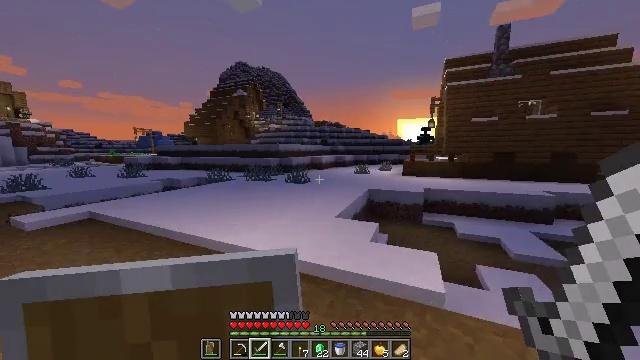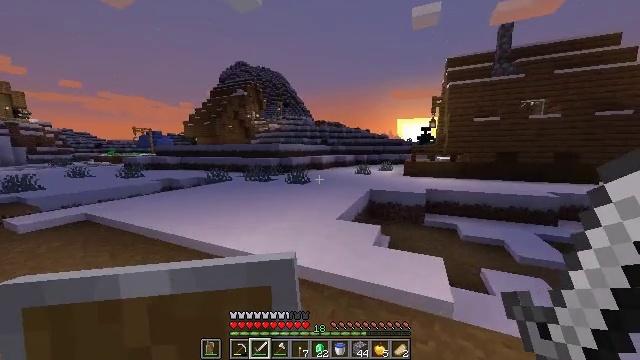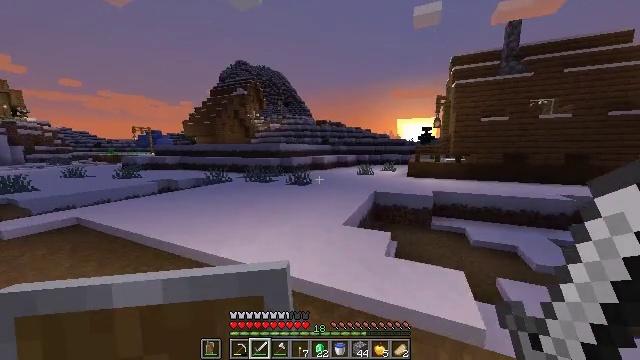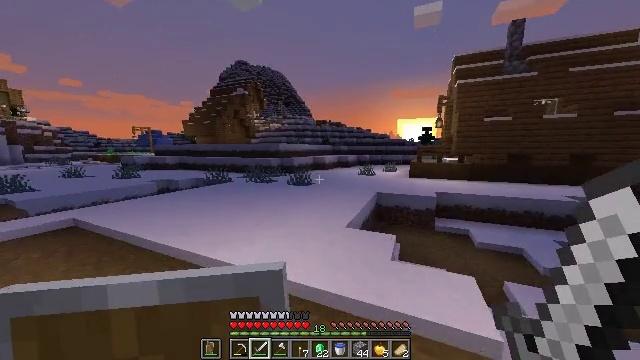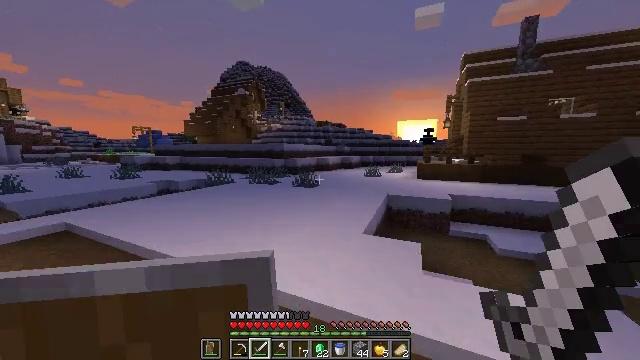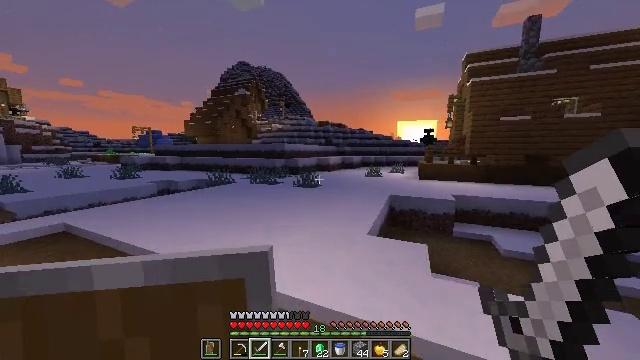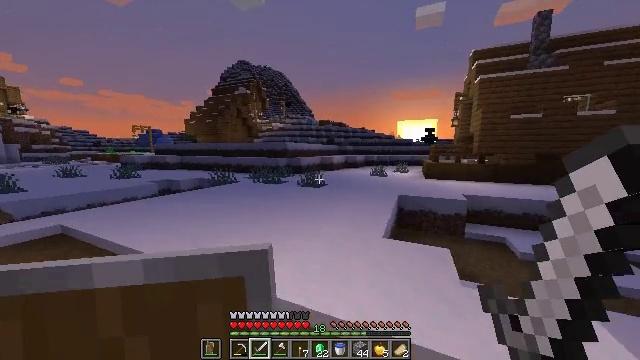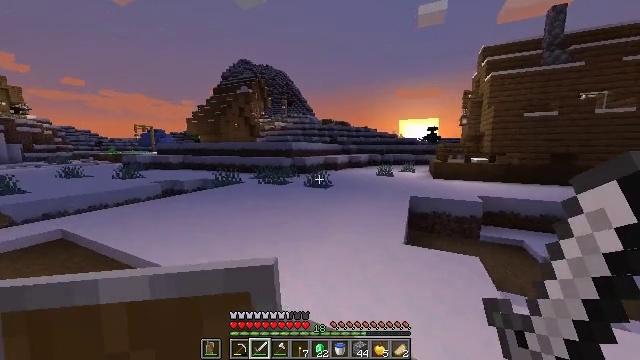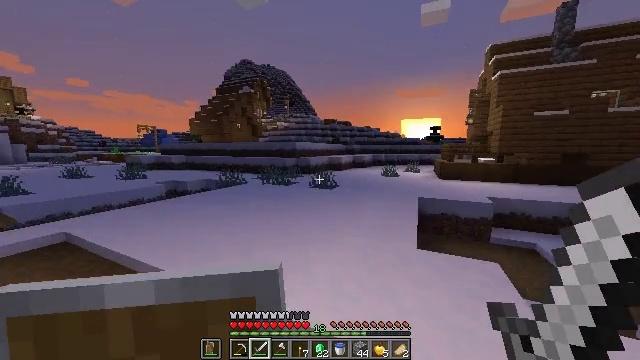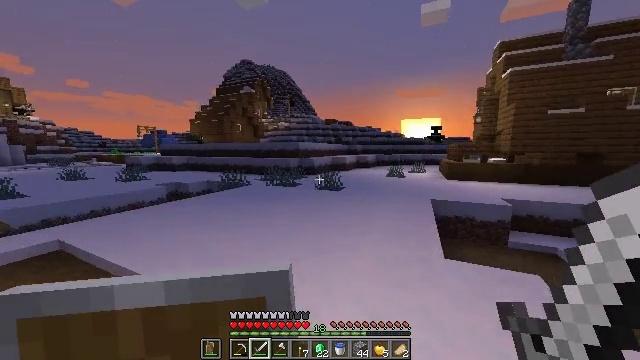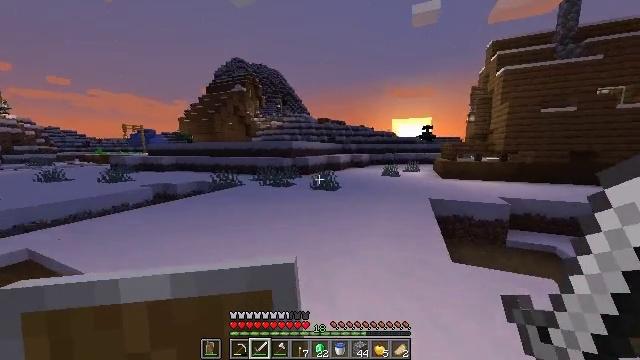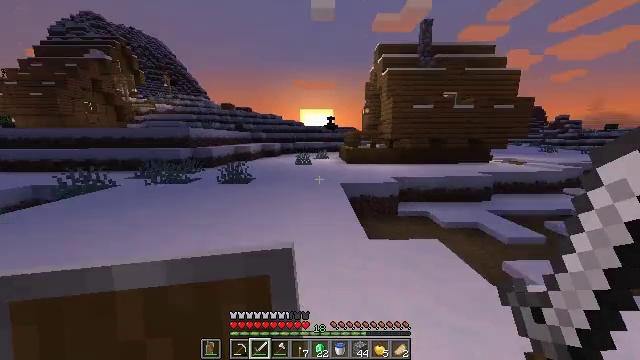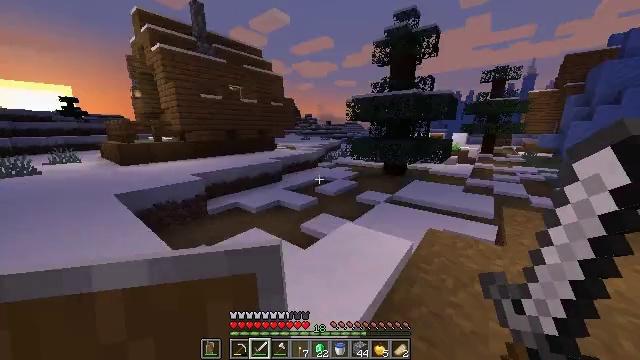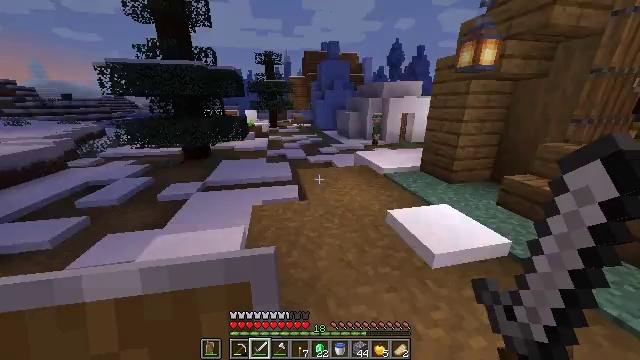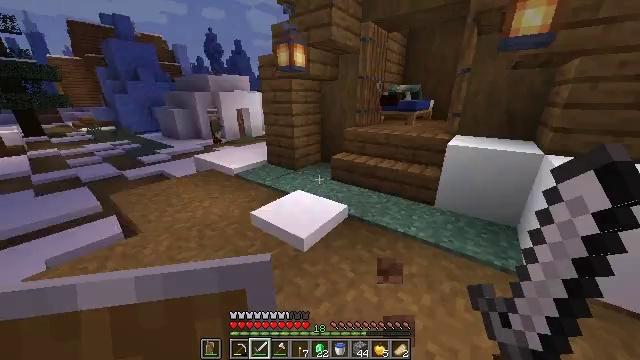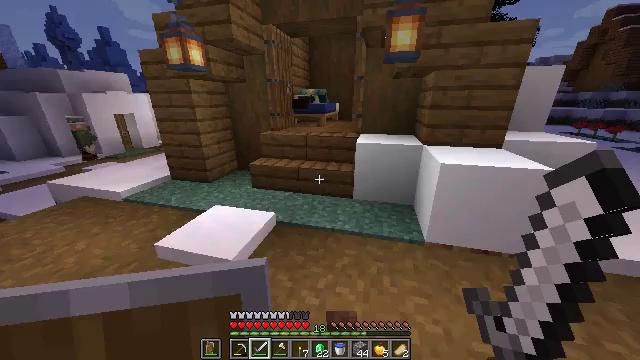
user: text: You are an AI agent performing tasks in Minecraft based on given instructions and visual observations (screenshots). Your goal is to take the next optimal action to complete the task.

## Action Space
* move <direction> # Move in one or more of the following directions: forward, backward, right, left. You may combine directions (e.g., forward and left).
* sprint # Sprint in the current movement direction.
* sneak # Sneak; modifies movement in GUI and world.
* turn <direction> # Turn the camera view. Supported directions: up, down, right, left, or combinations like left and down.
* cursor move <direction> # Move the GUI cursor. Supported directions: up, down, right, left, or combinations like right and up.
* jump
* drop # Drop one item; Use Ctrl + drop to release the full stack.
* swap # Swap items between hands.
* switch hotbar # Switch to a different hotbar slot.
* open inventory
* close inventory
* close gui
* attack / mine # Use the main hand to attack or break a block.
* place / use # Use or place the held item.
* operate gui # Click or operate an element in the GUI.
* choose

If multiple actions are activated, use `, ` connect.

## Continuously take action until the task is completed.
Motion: motion action
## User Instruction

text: Dismantle the blue bed.
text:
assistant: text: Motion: move forward and move left, sprint
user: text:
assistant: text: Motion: move forward and move left, sprint
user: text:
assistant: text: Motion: move forward and move left, sprint
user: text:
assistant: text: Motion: move forward and move left, sprint
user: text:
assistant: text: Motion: move forward and move left, sprint
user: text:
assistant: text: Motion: move forward and move left, sprint
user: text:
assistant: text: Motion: move forward and move left, sprint
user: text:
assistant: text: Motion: move forward and move left, sprint
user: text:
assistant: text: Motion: move forward, sprint
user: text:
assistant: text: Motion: move forward, sprint, turn right
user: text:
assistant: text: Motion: move forward, sprint, turn right and down
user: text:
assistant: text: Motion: move forward, sprint, turn right and down
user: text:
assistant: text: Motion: move forward, sprint, turn right and down
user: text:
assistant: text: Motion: move forward, sprint, turn right and down
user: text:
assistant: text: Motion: move forward, sprint, turn right
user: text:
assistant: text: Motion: move forward, sprint, turn right and up
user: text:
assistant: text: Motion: move forward, sprint
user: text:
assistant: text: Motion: move forward, sprint
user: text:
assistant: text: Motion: move forward, sprint
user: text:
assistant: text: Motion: move forward, sprint
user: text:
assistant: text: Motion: move forward, sprint
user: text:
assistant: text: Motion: move forward, sprint, turn right
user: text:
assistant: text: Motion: move forward, sprint
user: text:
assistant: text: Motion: move forward, sprint, turn left
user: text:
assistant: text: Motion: move forward, sprint, turn left
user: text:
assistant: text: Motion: move forward, turn left
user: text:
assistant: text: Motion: move forward
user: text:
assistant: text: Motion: move forward, turn left
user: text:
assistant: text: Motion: move forward, turn left
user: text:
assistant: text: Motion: move forward